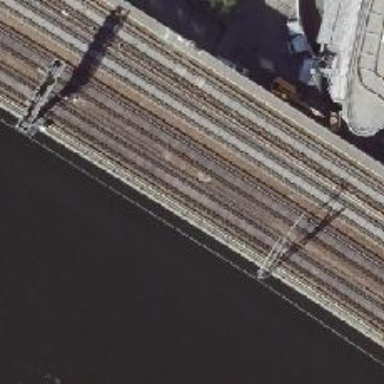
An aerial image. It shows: Viaduct railway bridge with electrified contact lines. The railway uses ballastless track technology.